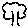
Label: tree